Interaction volume radius: 10 \u00c5
Interaction volume height: 20 \u00c5
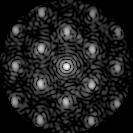
Disorder parameter: 0.3284